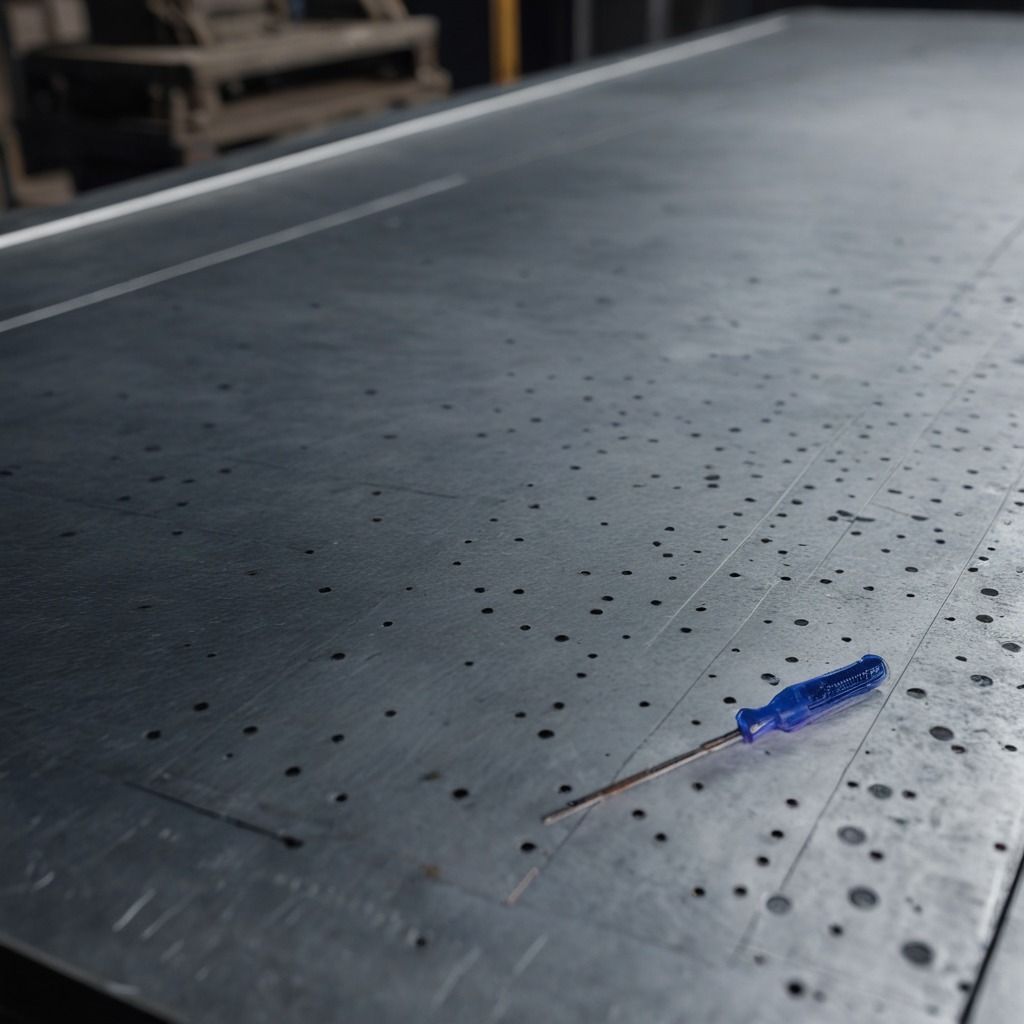
A screwdriver is lying on a cold steel table in a mining workshop.